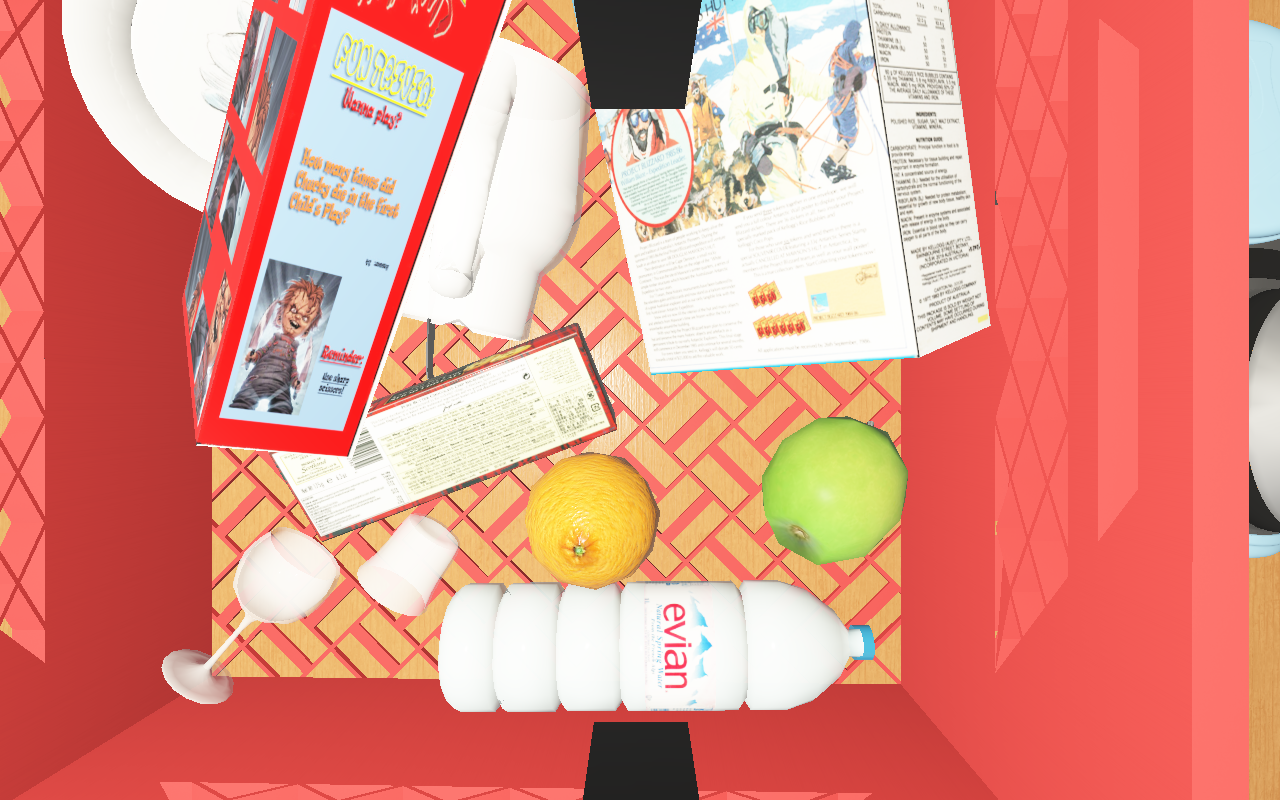
Objects in the scene:
water bottle
apple
apple
orange
orange
spoon
plate
glass
wineglass
jam jar
cereal box